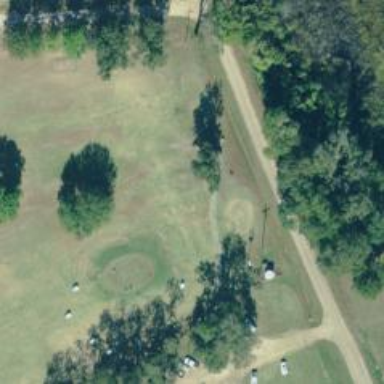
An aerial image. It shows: Service road used as golf cart path.